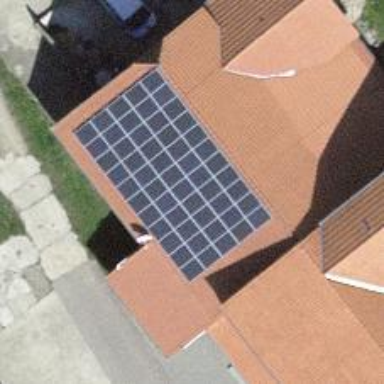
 consisting of solar photovoltaic panels."